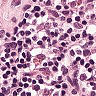
Metastatic tissue present: no